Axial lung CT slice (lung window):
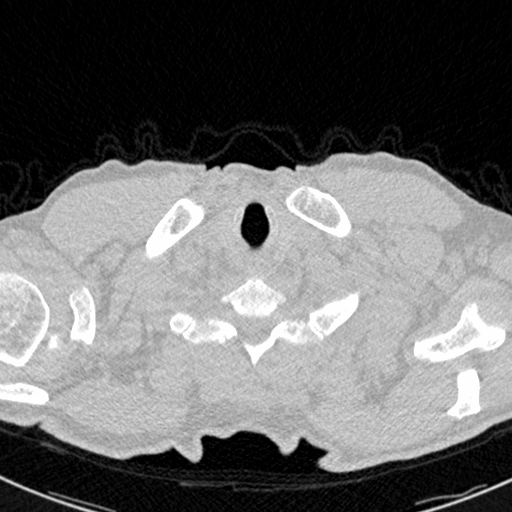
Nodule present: no